Interaction volume radius: 5 \u00c5
Interaction volume height: 20 \u00c5
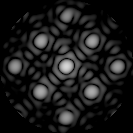
Disorder parameter: 0.1052